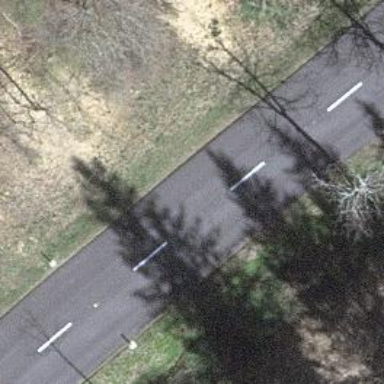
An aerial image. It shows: Secondary road with asphalt surface.